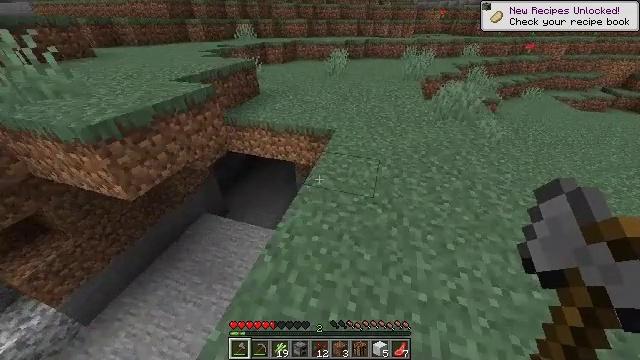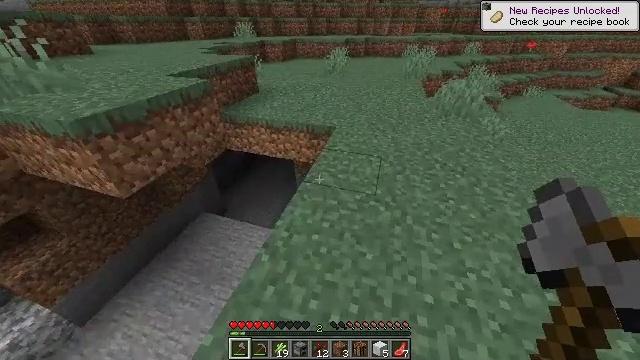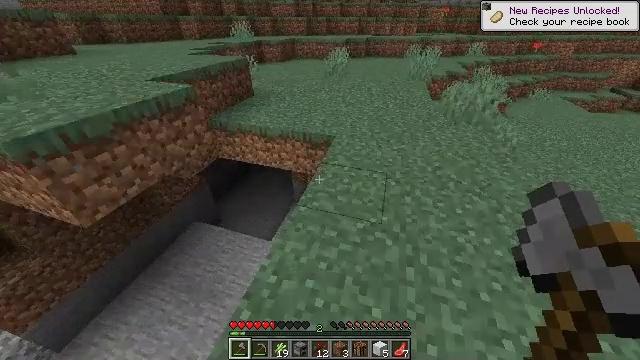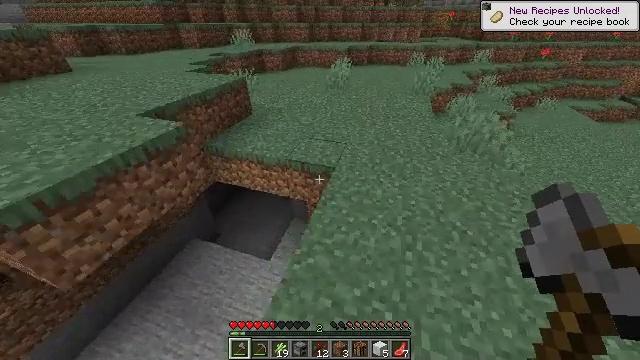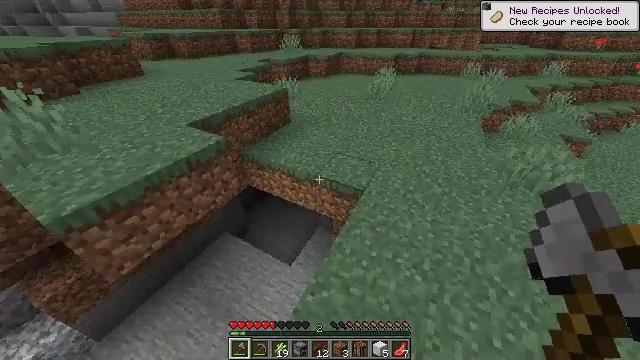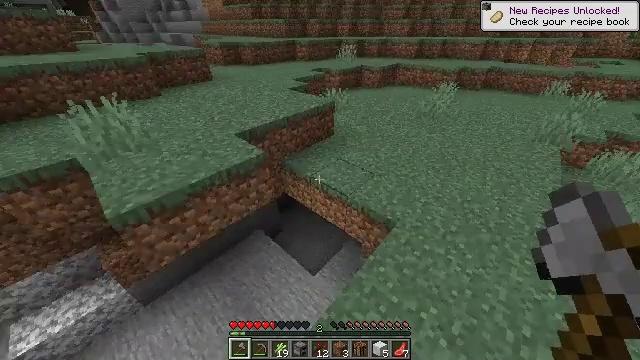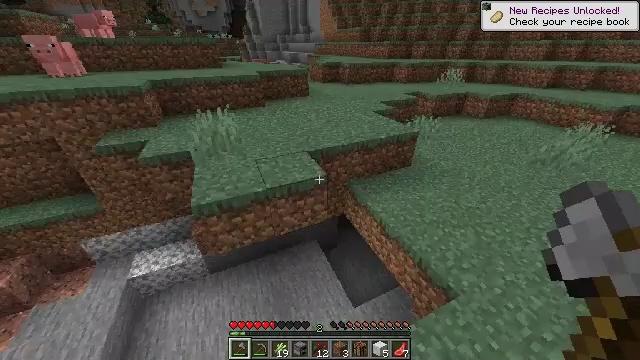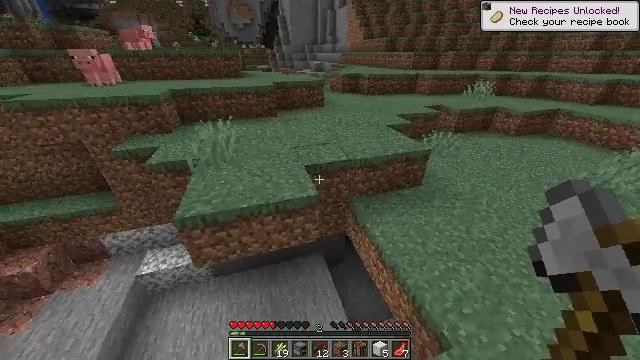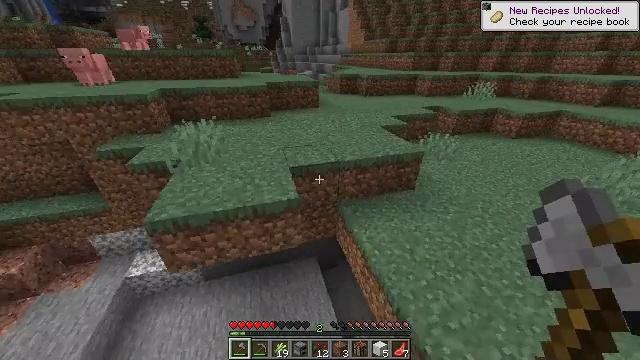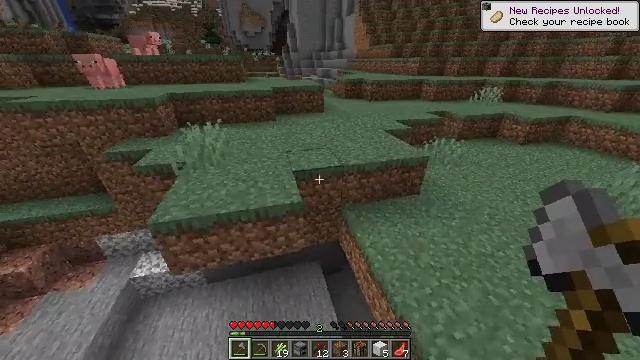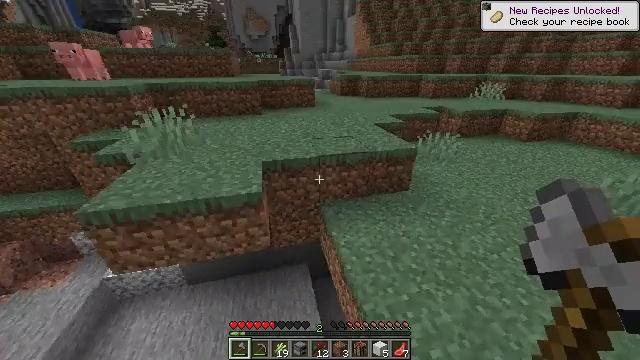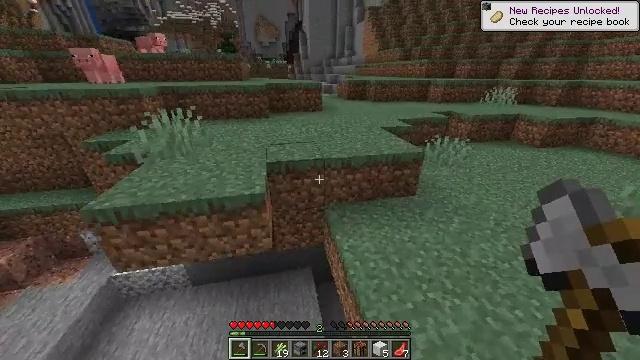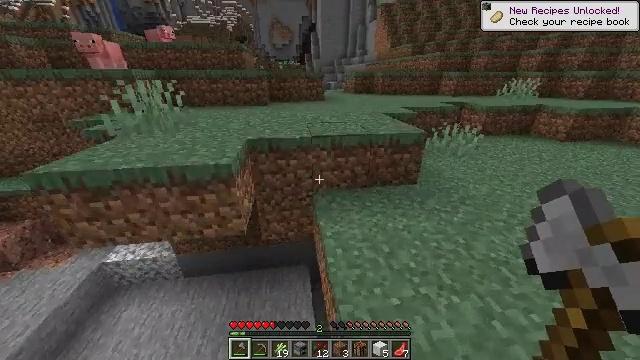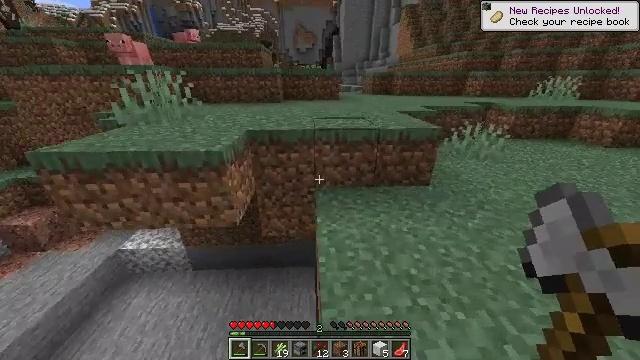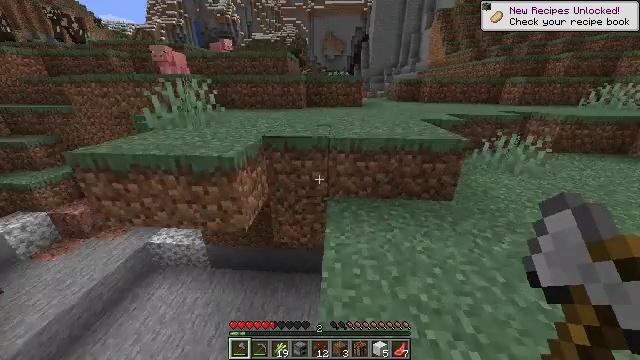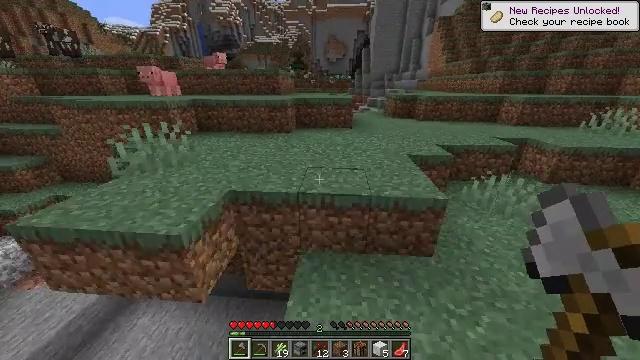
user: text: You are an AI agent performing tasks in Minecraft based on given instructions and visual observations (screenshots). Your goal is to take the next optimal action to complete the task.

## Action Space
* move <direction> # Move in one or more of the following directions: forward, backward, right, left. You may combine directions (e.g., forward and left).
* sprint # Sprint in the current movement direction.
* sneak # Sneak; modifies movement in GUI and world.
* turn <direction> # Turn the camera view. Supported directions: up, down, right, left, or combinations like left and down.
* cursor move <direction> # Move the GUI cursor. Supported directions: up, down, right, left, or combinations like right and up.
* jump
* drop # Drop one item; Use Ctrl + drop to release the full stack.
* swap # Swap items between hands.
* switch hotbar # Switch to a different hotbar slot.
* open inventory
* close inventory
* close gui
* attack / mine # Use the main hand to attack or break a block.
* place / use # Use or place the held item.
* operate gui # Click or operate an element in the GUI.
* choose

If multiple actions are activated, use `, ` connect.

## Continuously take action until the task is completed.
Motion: motion action
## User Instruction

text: Kill the pig.
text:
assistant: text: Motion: move forward, sprint, jump
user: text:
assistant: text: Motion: move forward and move right, sprint, jump
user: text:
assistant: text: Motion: move forward and move right, sprint, jump
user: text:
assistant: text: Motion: move forward and move right, sprint, turn left, jump
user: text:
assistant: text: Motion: move forward and move right, sprint, turn left, jump
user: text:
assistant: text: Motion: move forward and move right, sprint, turn left and up, jump
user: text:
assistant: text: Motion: move forward and move right, sprint, turn left and up, jump
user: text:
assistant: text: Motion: move forward and move right, sprint, jump
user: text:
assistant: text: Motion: move forward and move right, sprint, turn left and up, jump
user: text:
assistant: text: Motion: move forward and move right, sprint, turn left, jump
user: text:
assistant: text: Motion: move forward and move right, sprint, turn left and up, jump
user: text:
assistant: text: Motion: move forward and move right, sprint, turn left, jump
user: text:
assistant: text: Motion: move forward and move right, sprint, turn left and up, jump
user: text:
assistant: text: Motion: move forward and move right, sprint, turn left and up, jump
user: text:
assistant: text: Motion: move forward, sprint, jump
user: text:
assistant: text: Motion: move forward, sprint, jump
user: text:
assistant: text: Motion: move forward, sprint, jump
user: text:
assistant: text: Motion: move forward, sprint, jump
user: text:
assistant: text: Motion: move forward, sprint, jump
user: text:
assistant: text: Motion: move forward, sprint, turn left, jump
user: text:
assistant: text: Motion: move forward, sprint, turn left, jump
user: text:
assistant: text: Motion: move forward, sprint, turn left, jump
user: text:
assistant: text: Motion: move forward, sprint, turn left, jump
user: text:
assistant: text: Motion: move forward, sprint, turn left, jump
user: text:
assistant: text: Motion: move forward, sprint, jump
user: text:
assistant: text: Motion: move forward, sprint, jump
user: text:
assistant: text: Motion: move forward, sprint, jump
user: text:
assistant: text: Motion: move forward, sprint, turn left, jump
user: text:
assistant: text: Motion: move forward, sprint, turn left and up, jump
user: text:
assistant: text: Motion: move forward, sprint, turn left and up, jump